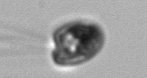
Label: flagellate_morphotype1